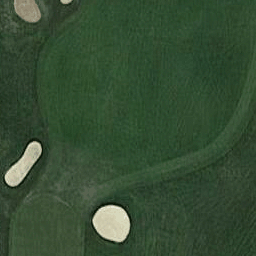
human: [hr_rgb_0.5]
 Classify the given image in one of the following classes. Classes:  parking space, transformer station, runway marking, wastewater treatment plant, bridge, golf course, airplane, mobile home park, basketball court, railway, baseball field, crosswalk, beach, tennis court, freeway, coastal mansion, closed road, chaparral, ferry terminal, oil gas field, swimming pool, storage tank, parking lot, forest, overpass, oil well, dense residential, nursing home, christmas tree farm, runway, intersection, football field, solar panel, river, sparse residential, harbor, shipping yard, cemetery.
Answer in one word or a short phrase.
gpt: golf course